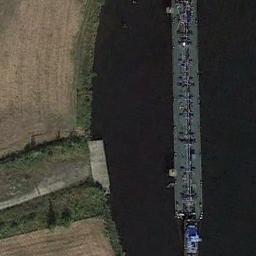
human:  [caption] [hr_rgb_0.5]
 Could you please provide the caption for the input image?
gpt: A blue tanker moored in a blue harbor .

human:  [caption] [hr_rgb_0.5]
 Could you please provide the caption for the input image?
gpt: The cargo ship is in the deep blue water and the farmland is on the bank .

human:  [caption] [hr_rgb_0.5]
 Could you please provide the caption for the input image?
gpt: There is a ship in the black water on the shore .

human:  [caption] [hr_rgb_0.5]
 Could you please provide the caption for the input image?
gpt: There is a ship at sea .

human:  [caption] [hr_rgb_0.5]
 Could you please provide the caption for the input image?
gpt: The ship is beside a yellow farmland .